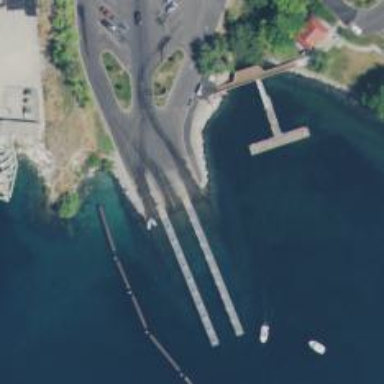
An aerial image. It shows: Slipway on leisure land.